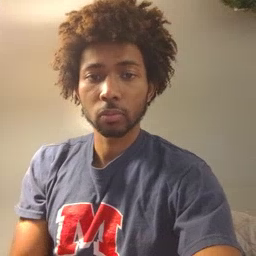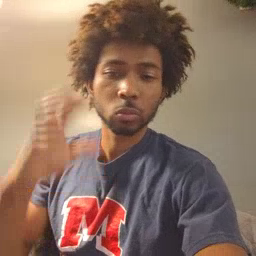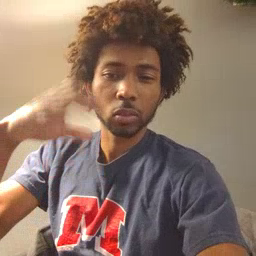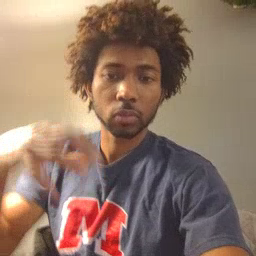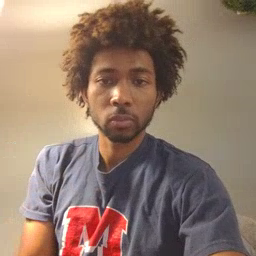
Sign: rain